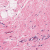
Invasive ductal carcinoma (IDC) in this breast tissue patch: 0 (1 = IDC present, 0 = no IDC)